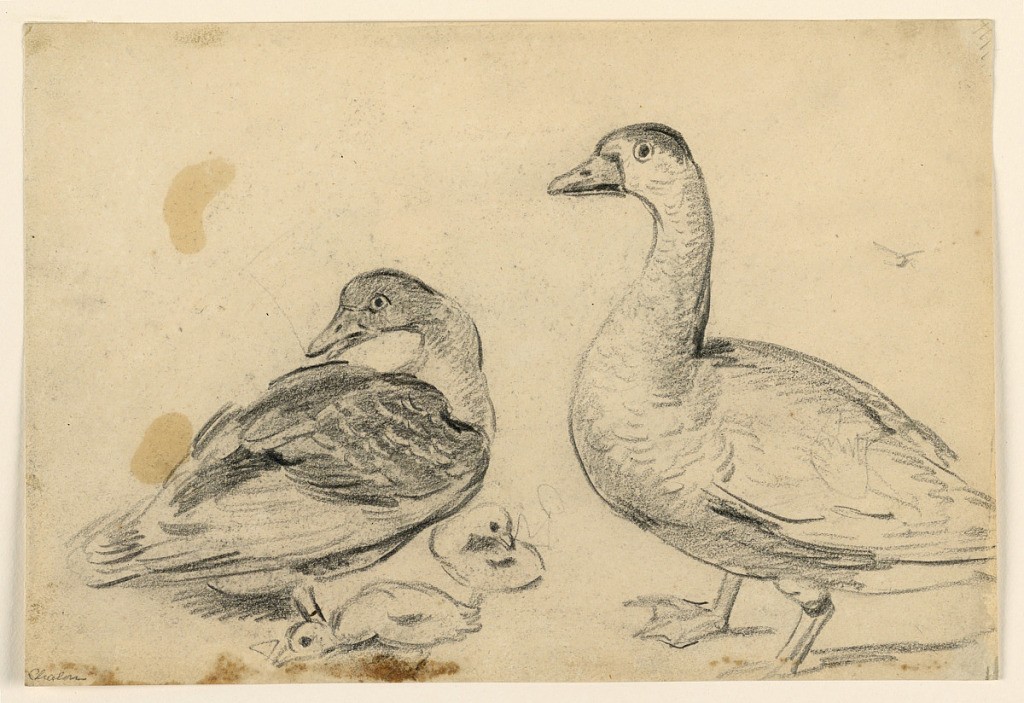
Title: Studies of Ducks and a Fowl with Chickens
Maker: Henry Bernard Chalon, English, 1770 - 1849
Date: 1825–1849
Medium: Black crayon on paper
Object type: Drawing
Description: At left: a duck is shown in profile with her head turned backwards. Two ducklings are behind her. At right, a standing duck shown in profile turned toward left. On verso: a crouching fowl with chickens in front of and beside her, shown in profile turned toward right.